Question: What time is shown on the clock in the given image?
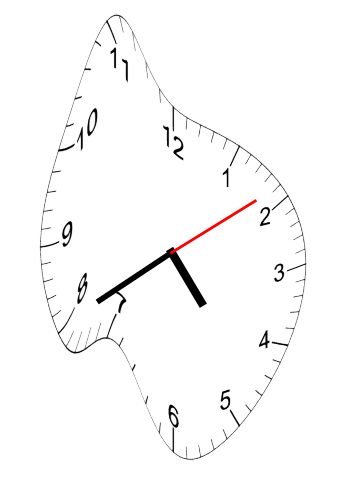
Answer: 04:40:09